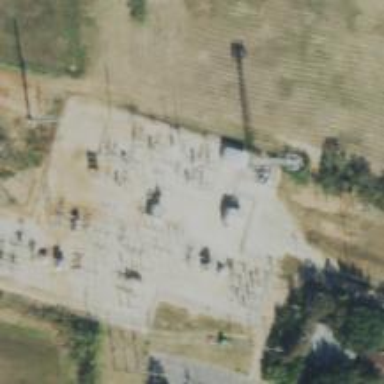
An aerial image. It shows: Power tower.